Question: I have trouble with launching application in debug build type. I have application which depends on library, which depens on another library. I switched everything to debug build variant, same as in image.

Problrem is that inside library I have few functionality which I want to turn off in debug, such as loggin and analytics, but library every time compiles in release build type.
In Gradle console I see that application compiling in debug variant, but every project that it depends on compiling in release variant.
'''
Executing tasks: [:app:assembleDebug]
Parallel execution with configuration on demand is an incubating feature.
/home/cooperok/AndroidStudioWorkspace/MyApp/app/build/outputs/apk/app-debug.apk
app-debug-1.0.5.apk
/home/cooperok/AndroidStudioWorkspace/MyApp/app/build/outputs/apk/app-release.apk
app-release-1.0.5.apk
:app:preBuild
:library:compileLint UP-TO-DATE
:app:preDebugBuild UP-TO-DATE
:app:checkDebugManifest
:library:copyReleaseLint UP-TO-DATE
:library:preBuild
:library-2:compileLint UP-TO-DATE
:library-2:copyReleaseLint UP-TO-DATE
:library:preReleaseBuild
:library-2:mergeReleaseProguardFiles UP-TO-DATE
:library:checkReleaseManifest
:library:preReleaseUnitTestBuild UP-TO-DATE
:library:generateReleaseBuildConfig UP-TO-DATE
:library-2:preBuild UP-TO-DATE
:library-2:preReleaseBuild UP-TO-DATE
:library-2:checkReleaseManifest
:library-2:prepareReleaseDependencies UP-TO-DATE
:library:generateReleaseAssets UP-TO-DATE
:library:generateReleaseResValues UP-TO-DATE
:library:processReleaseJavaRes UP-TO-DATE
:library:mergeReleaseProguardFiles UP-TO-DATE
:library:compileReleaseNdk UP-TO-DATE
:library:packageReleaseJniLibs UP-TO-DATE
:library:packageReleaseLocalJar UP-TO-DATE
:library:packageReleaseRenderscript
:library-2:compileReleaseAidl UP-TO-DATE
:app:generateDebugBuildConfig UP-TO-DATE
:app:generateDebugAssets UP-TO-DATE
:app:generateDebugResValues UP-TO-DATE
:library:preReleaseBuild UP-TO-DATE
:library-2:compileReleaseRenderscript
:app:processDebugJavaRes UP-TO-DATE
:app:compileDebugNdk UP-TO-DATE
:app:validateDebugSigning
:library-2:compileReleaseRenderscript UP-TO-DATE
:library-2:generateReleaseBuildConfig UP-TO-DATE
:library-2:generateReleaseAssets UP-TO-DATE
:library-2:mergeReleaseAssets UP-TO-DATE
:library-2:generateReleaseResValues UP-TO-DATE
:library-2:generateReleaseResources UP-TO-DATE
:library-2:packageReleaseResources UP-TO-DATE
:library-2:processReleaseManifest UP-TO-DATE
:library-2:processReleaseResources UP-TO-DATE
:library-2:generateReleaseSources UP-TO-DATE
:library-2:processReleaseJavaRes UP-TO-DATE
:library-2:compileReleaseJava UP-TO-DATE
:library-2:packageReleaseJar UP-TO-DATE
:library-2:compileReleaseNdk UP-TO-DATE
:library-2:packageReleaseJniLibs UP-TO-DATE
:library-2:packageReleaseLocalJar UP-TO-DATE
:library-2:packageReleaseRenderscript UP-TO-DATE
:library-2:bundleRelease UP-TO-DATE
:library:prepareComAndroidSupportSupportV42211Library UP-TO-DATE
:library:prepareComCrashlyticsSdkAndroidAnswers122Library UP-TO-DATE
:library:prepareComCrashlyticsSdkAndroidBeta112Library UP-TO-DATE
:library:prepareComCrashlyticsSdkAndroidCrashlytics232Library UP-TO-DATE
:library:prepareComCrashlyticsSdkAndroidCrashlyticsCore232Library UP-TO-DATE
:library:prepareComGoogleAndroidGmsPlayServicesBase730Library UP-TO-DATE
:library:prepareComGoogleAndroidGmsPlayServicesMaps730Library UP-TO-DATE
:library:prepareIoFabricSdkAndroidFabric133Library UP-TO-DATE
:library:prepareReleaseDependencies
:library:compileReleaseAidl
:library:compileReleaseRenderscript UP-TO-DATE
:library:mergeReleaseAssets UP-TO-DATE
:library:generateReleaseResources UP-TO-DATE
:library:mergeReleaseResources UP-TO-DATE
:library:processReleaseManifest UP-TO-DATE
:library:processReleaseResources UP-TO-DATE
:library:generateReleaseSources
:library:compileReleaseJava
'''
So after compiling project variable BuildConfig.DEBUG inside library is false
How to compile everything in debug build variant?
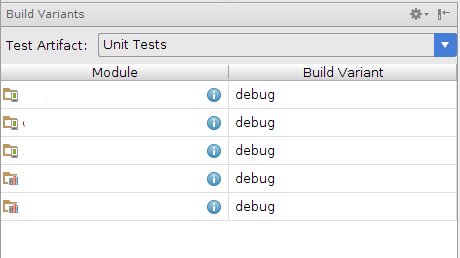
Answer: It turns out that this is known issue, and there is bug report since 2013 at <URL>.
I founded there solution. To run every project in build variant that you need, you should setting this in the dependency project
'''
android {
publishNonDefault true
...
}
'''
and this in the project that uses it
'''
dependencies {
releaseCompile project(path: ':theotherproject', configuration: 'release')
debugCompile project(path: ':theotherproject', configuration: 'debug')
}
'''